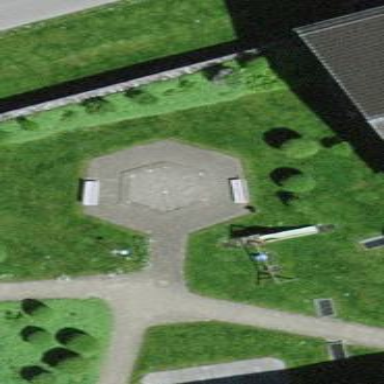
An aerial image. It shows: Playground area for leisure land.